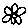
Label: flower